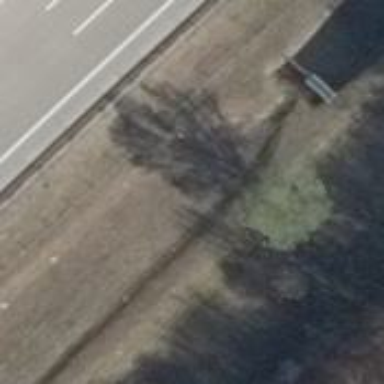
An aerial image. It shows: Deciduous tree with broadleaved leaves.